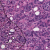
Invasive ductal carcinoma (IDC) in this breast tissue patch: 1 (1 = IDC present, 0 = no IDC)